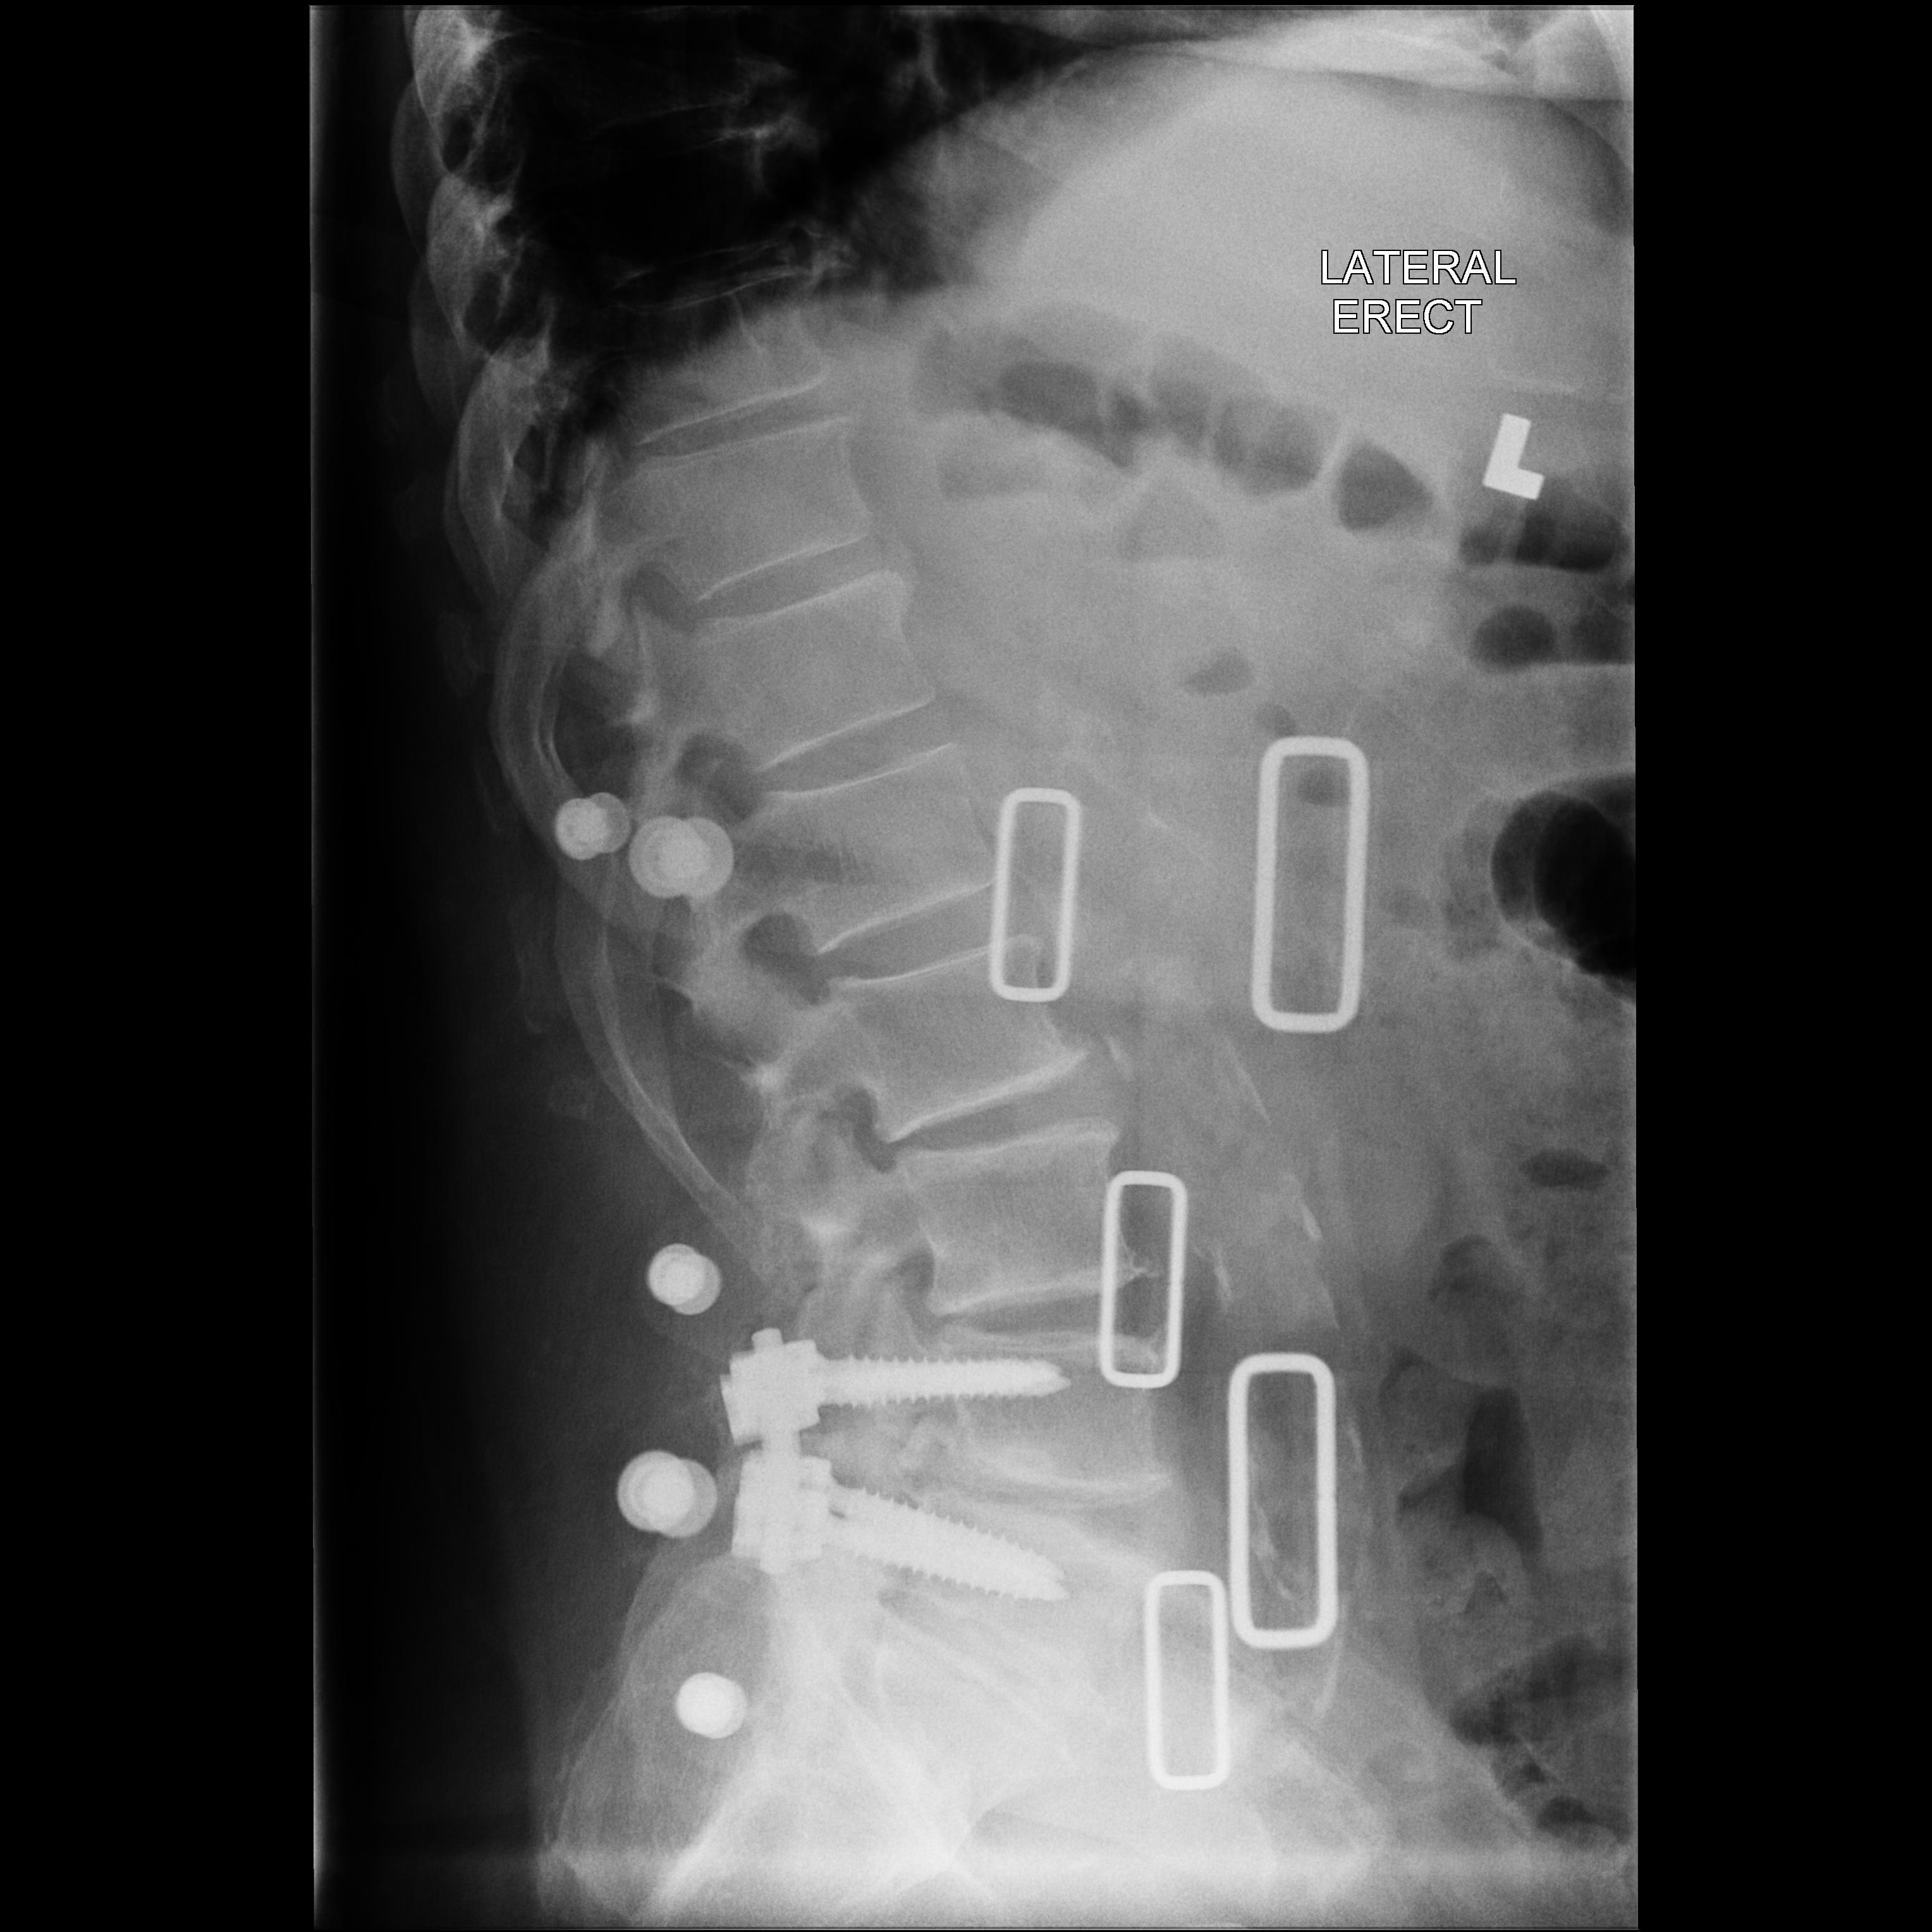
View: LATERAL